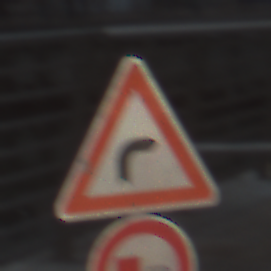
Verkehrszeichen: KurveRechts
Zusatzzeichen unten: UeberholverbotKraftfahrzeuge
Umgebung: Outdoor, Urban
Tageszeit: MorningAfternoon
Wetter: PartlyCloudy
Licht: Natural
Jahreszeit: NotSpecified
Kontrast: LowContrast